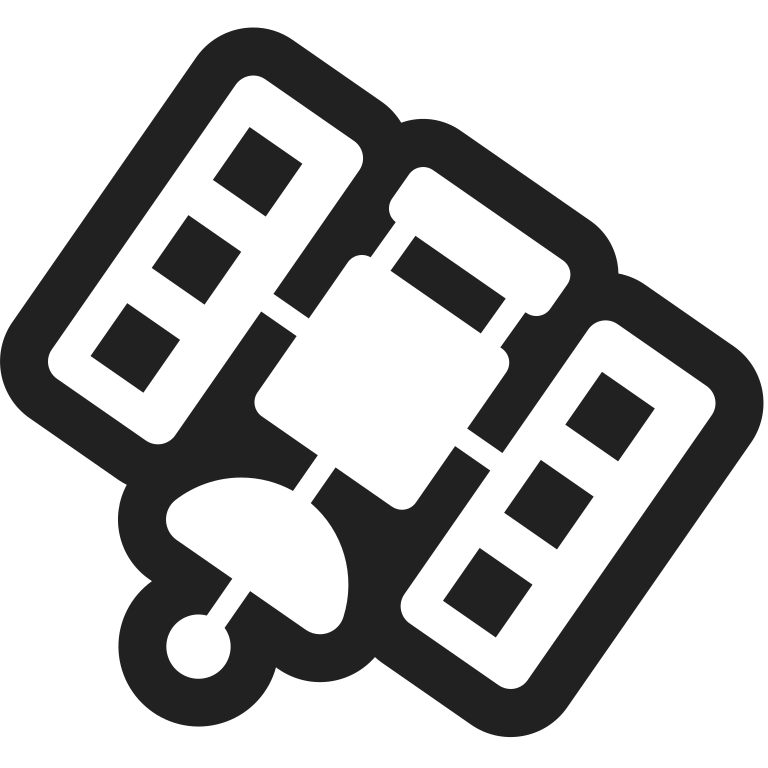
satellite high contrast